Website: crate-barrel
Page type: payment
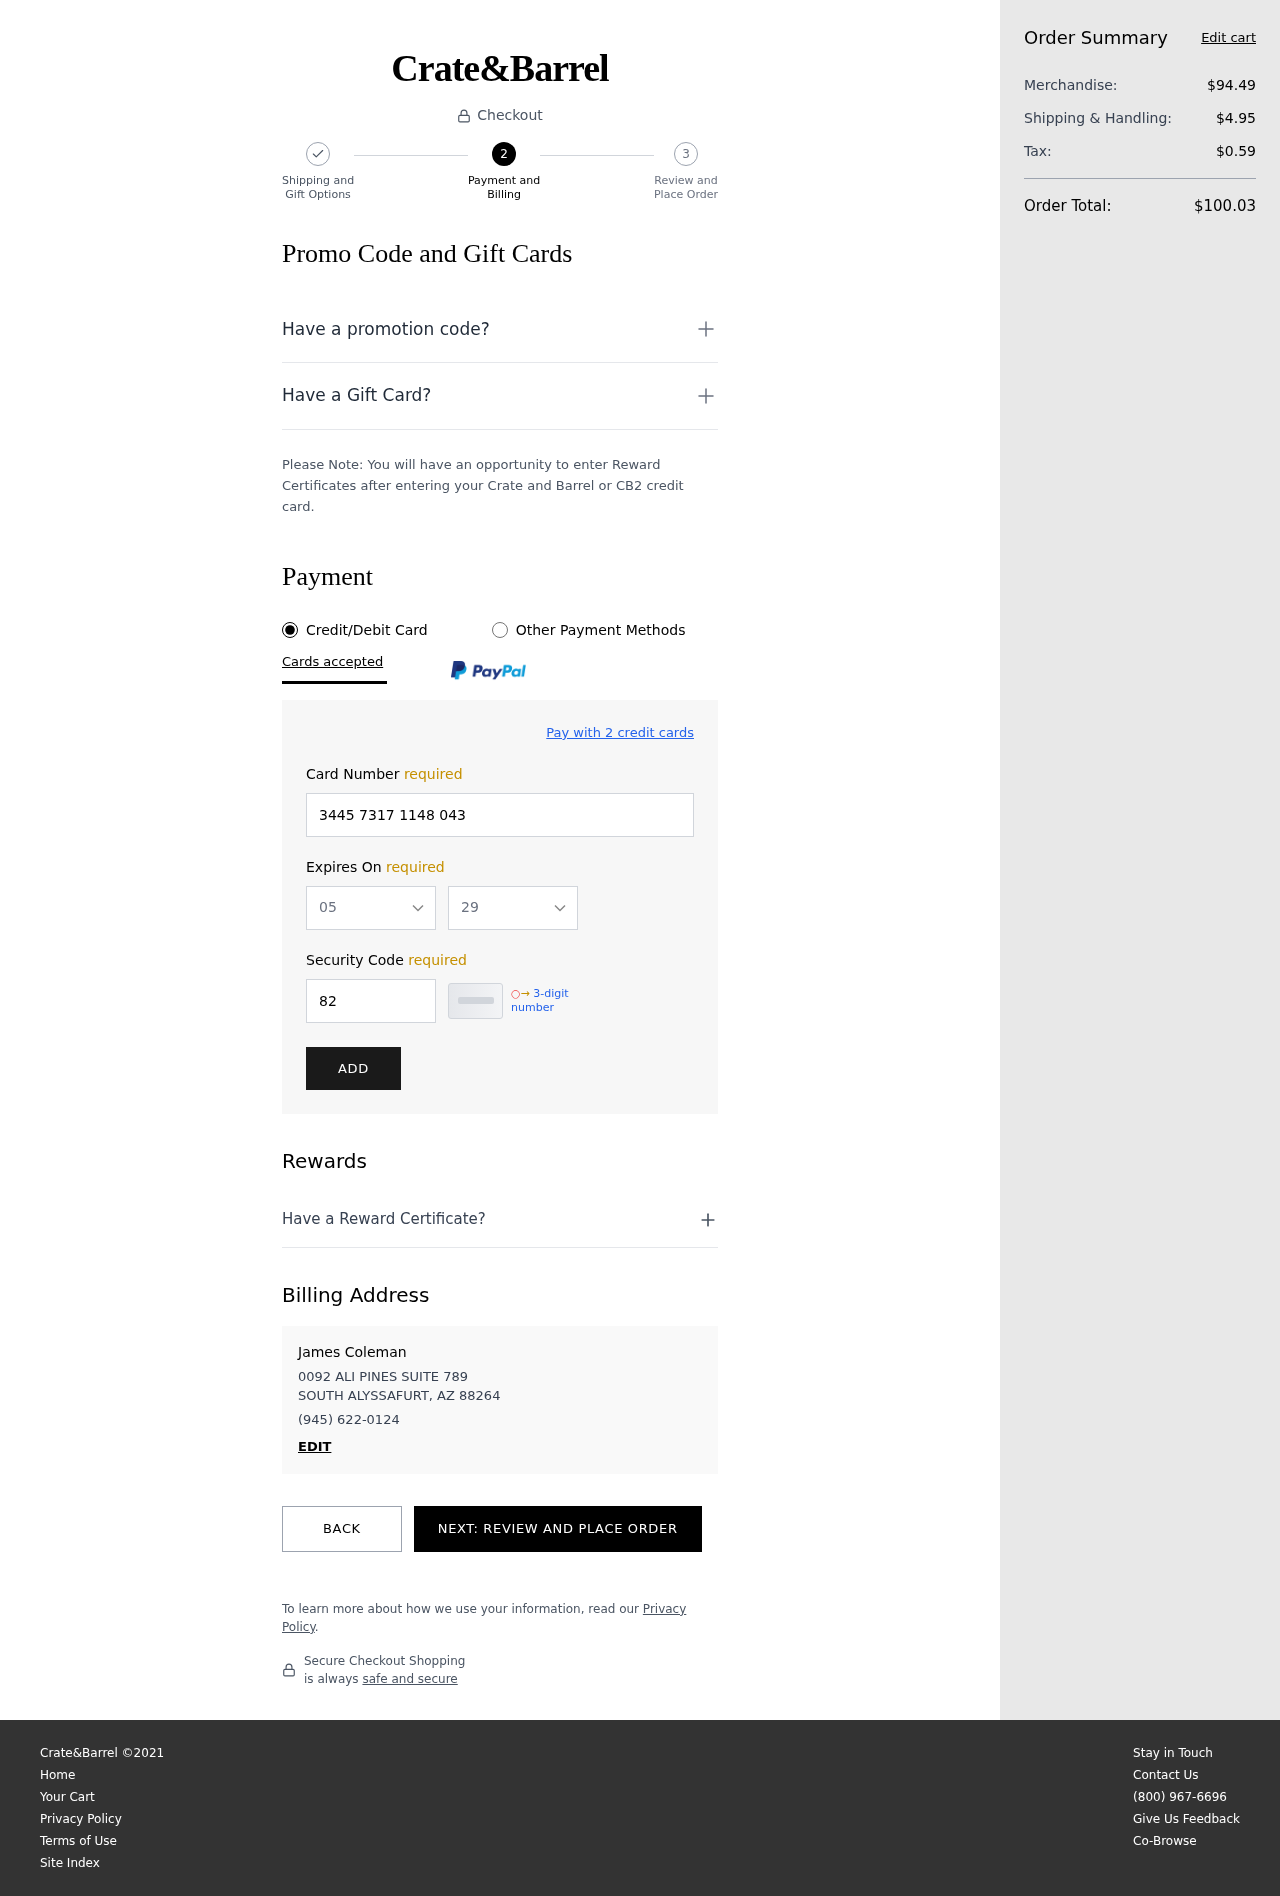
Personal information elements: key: PII_CARD_EXPIRY_MONTH
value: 05
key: PII_CARD_EXPIRY_YEAR
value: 29
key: PII_CITY_STATE_ZIP
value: SOUTH ALYSSAFURT, AZ 88264
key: PII_FULLNAME
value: James Coleman
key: PII_PHONE
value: (945) 622-0124
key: PII_STREET
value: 0092 ALI PINES SUITE 789
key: PII_CARD_NUMBER
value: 3445 7317 1148 043
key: PII_CARD_CVV
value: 8204
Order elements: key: ORDER_SUBTOTAL
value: $94.49
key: ORDER_SHIPPING_COST
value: $4.95
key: ORDER_TAX
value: $0.59
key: ORDER_TOTAL
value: $100.03